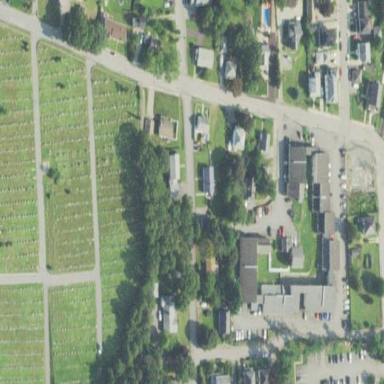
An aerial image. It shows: Cemetery.